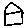
Label: house